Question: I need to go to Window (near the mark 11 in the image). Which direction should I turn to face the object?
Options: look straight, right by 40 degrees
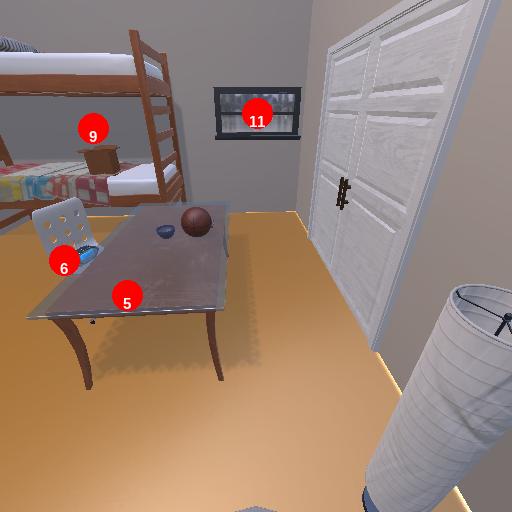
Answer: look straight